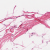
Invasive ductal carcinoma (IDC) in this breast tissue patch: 0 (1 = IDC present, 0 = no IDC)